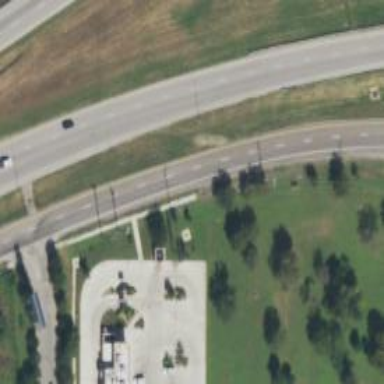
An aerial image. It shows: Secondary road with asphalt surface and frontage road.